Modality: CBCT
Slice 18 of 126
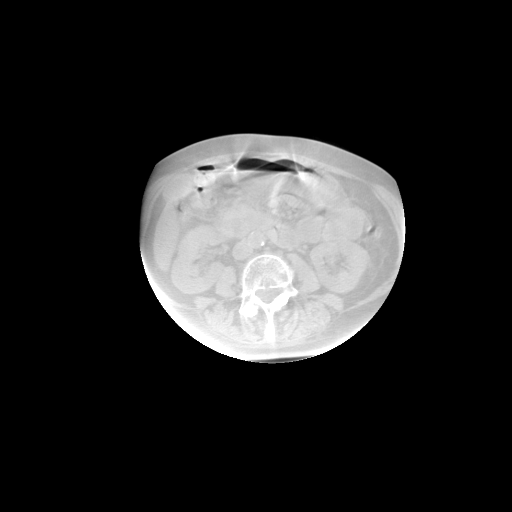